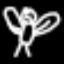
Label: angel